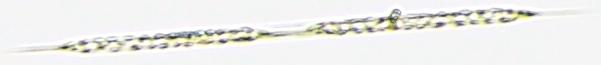
Label: Rhizosolenia